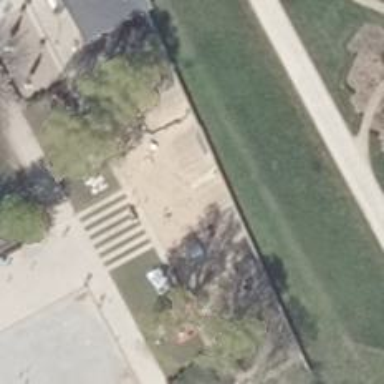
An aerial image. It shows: Playground with water stream feature.